Question: I think it would be better if I explained my problem through a table. I want to add on a monthly basis as follows. How is it possible?

'''
select Month, Name , Salary from PersonelTable
'''
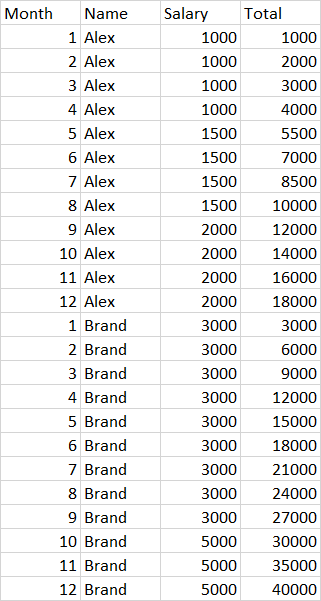
Answer: You want a cumulative sum. That would be:
'''
select Month, Name, Salary,
sum(salary) over (partition by name order by month)
from PersonelTable
'''